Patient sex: M
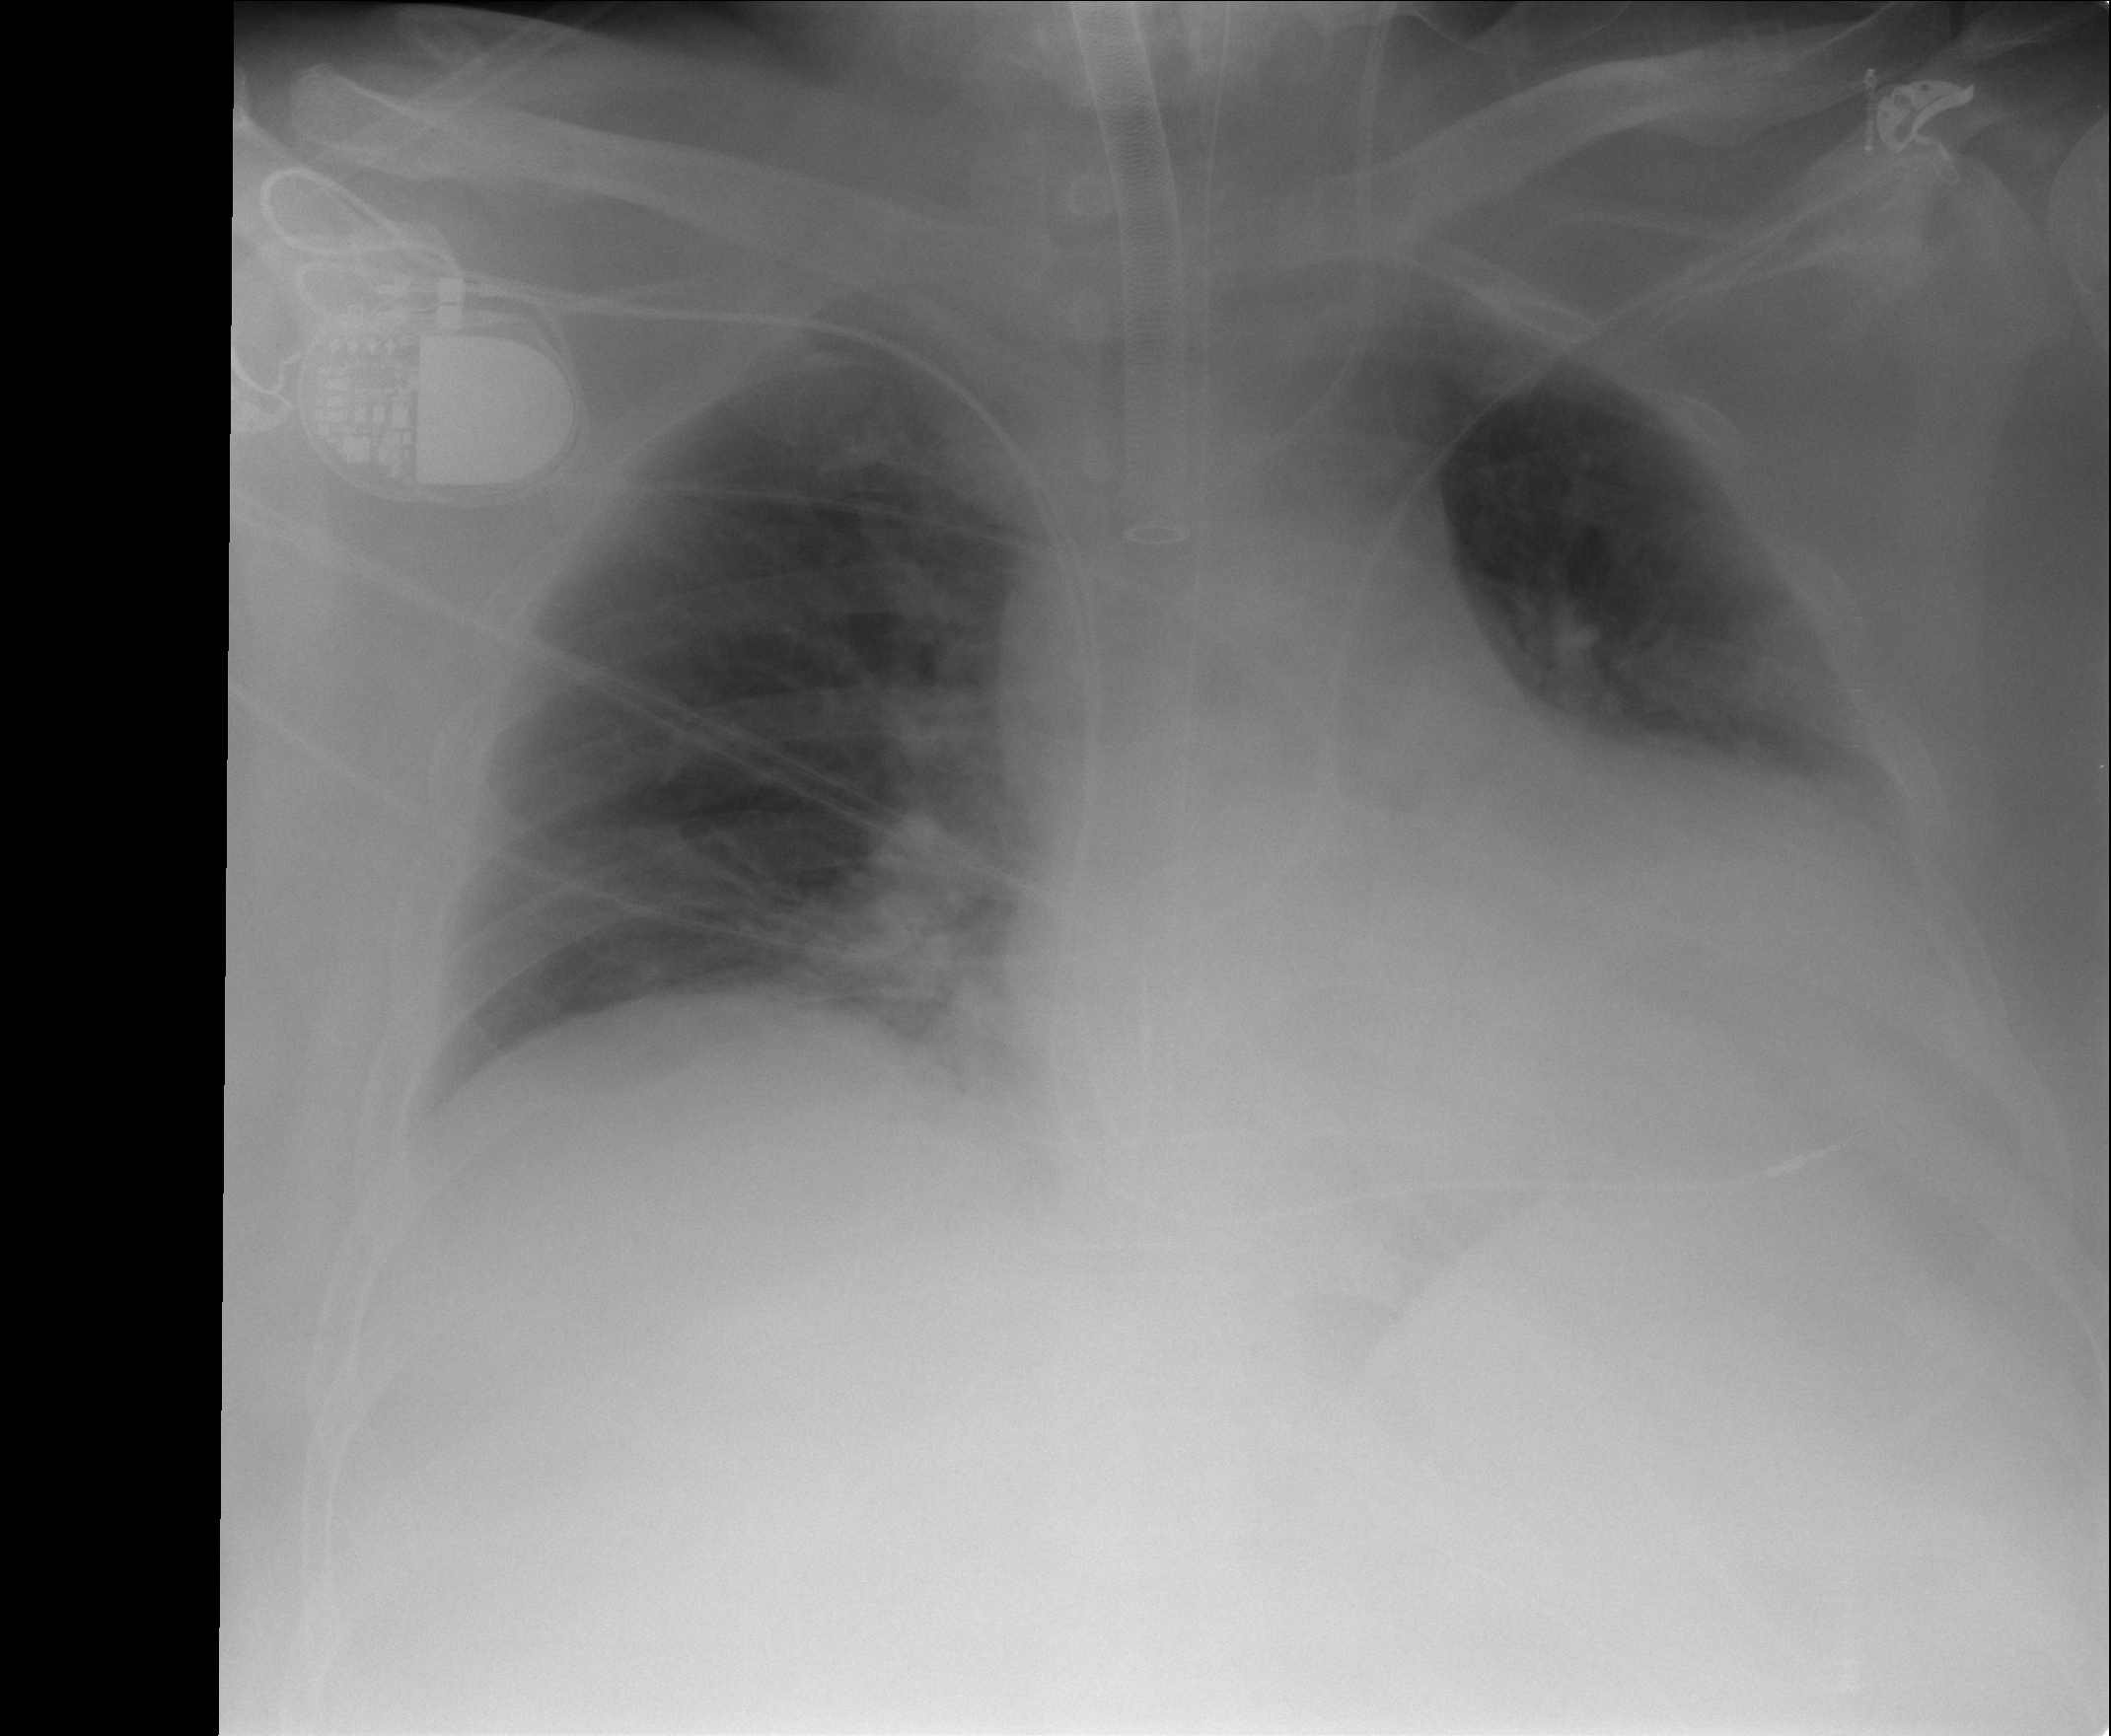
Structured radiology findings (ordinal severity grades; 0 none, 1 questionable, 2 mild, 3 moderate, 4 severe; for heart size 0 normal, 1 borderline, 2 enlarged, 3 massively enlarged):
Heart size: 2
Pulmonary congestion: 0
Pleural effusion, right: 0
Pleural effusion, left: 2
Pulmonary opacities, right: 0
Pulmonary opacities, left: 0
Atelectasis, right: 0
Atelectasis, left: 2